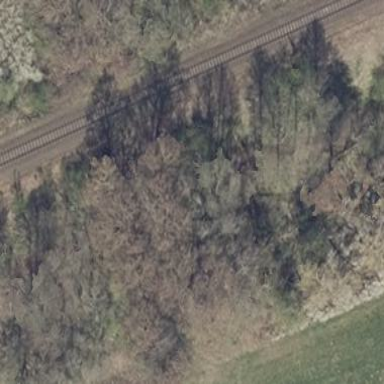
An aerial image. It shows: Deciduous broadleaved forest.